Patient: sex M, age 36
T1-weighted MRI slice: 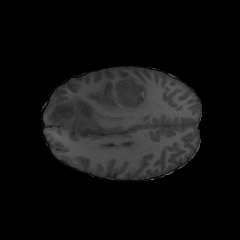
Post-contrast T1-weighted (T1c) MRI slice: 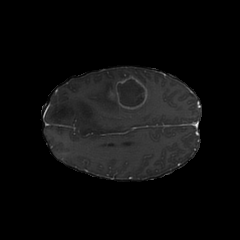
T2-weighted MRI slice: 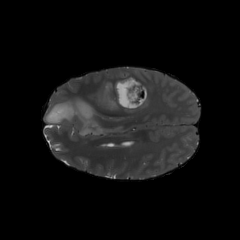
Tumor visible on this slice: yes
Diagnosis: Glioblastoma, IDH-wildtype
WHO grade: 4